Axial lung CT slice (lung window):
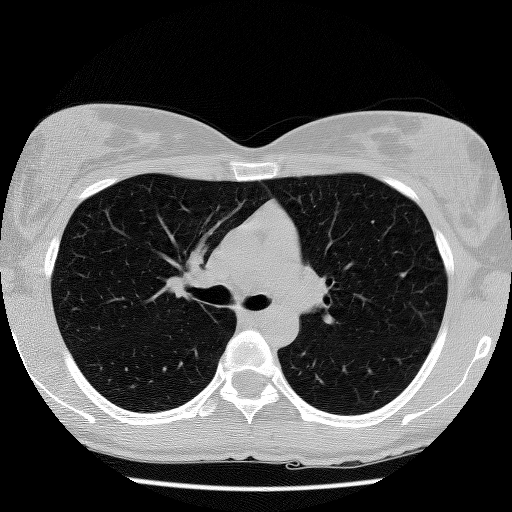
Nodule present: no